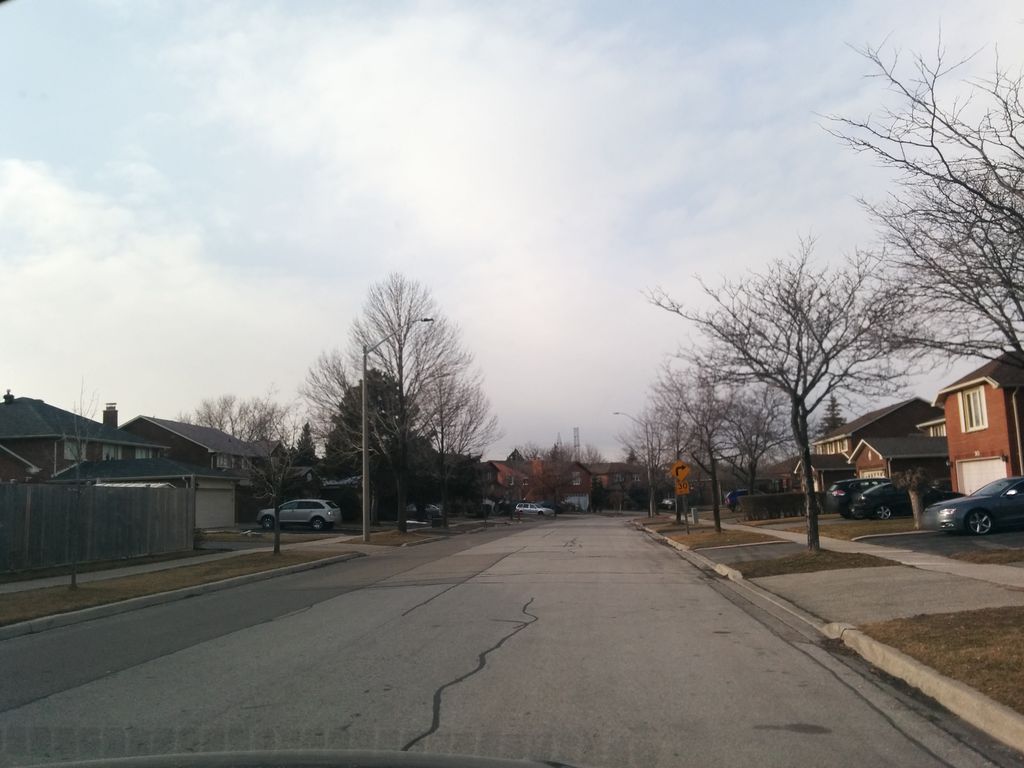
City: toronto